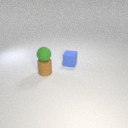
small brown rubber cylinder to the left of small blue rubber cube